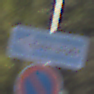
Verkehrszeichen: EinbahnstrasseLinksweisend
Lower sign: EingeschraenktesHalteverbot
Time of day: MorningAfternoon
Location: Outdoor (Nature)
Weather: Clear
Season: Winter
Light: Natural